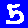
Digit: 5